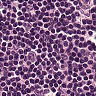
Metastatic tissue present: no